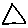
Label: triangle